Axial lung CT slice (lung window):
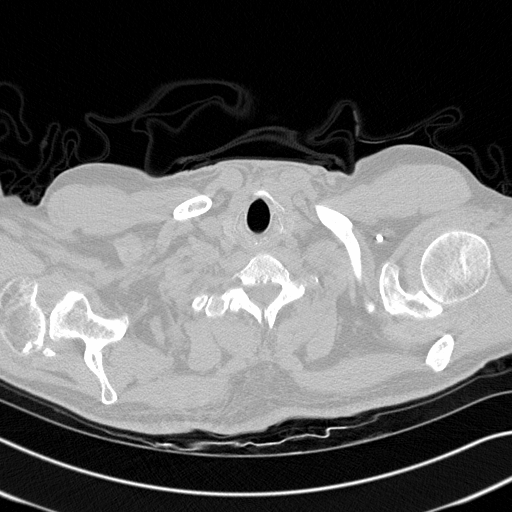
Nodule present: no